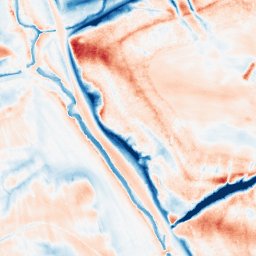
Category: classical
Decomposition family: gaussian_anisotropic
Decomposition parameters: sigma_x: 5
sigma_y: 10
Upsampling method: regularized
Upsampling parameters: scale: 4
lambda_reg: 0.001
Upsampling scale: 4